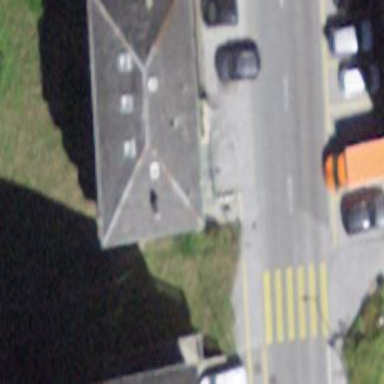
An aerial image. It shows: Police building.